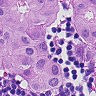
Metastatic tissue present: yes